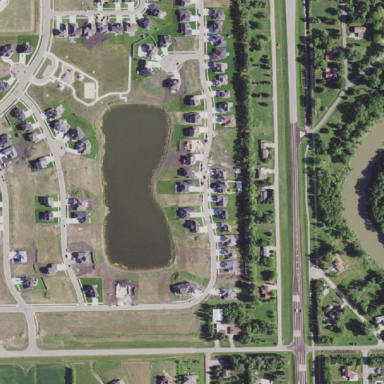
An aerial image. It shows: Neighborhood.